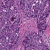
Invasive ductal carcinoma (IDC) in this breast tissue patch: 1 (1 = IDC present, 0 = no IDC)